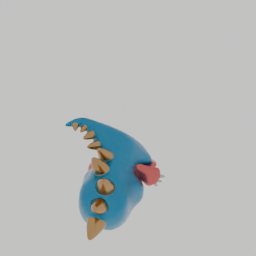
Label: animals